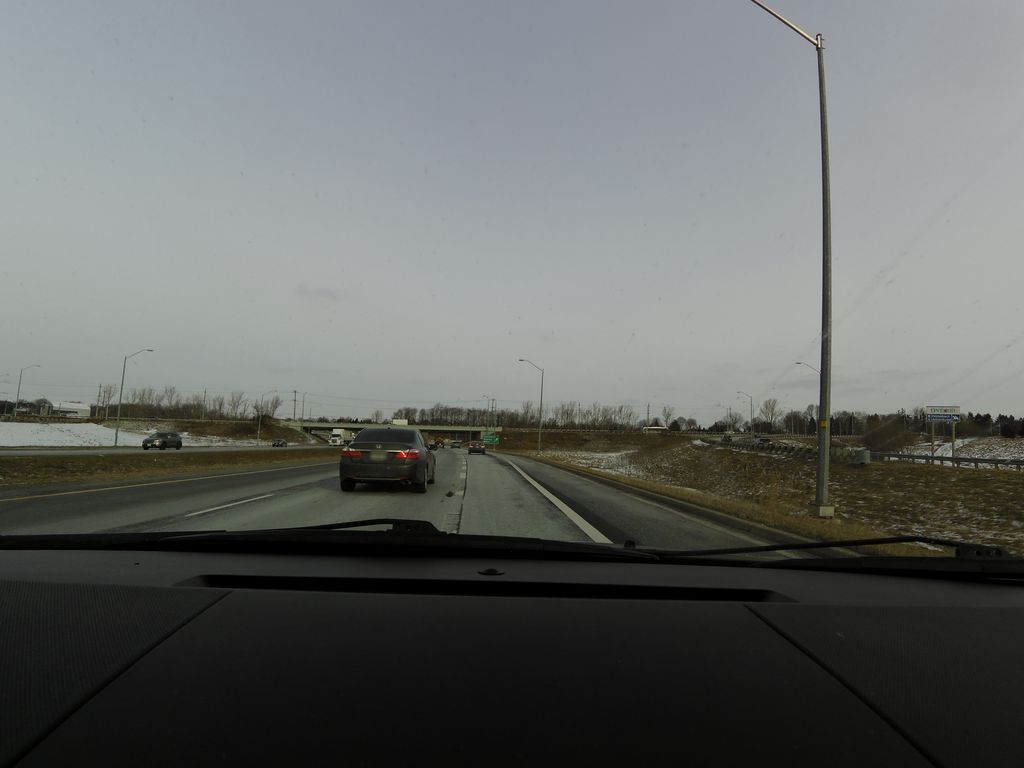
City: kitchener-waterloo